Question: how i post Image on my fan Page , it's show as My User Post in Page not Page it self Post It
'''
result = app.Post("/[ID]/feed", new Dictionary { { "link", "http://www.page.com" } });
'''

i make an image to descripe a problem here : <URL>
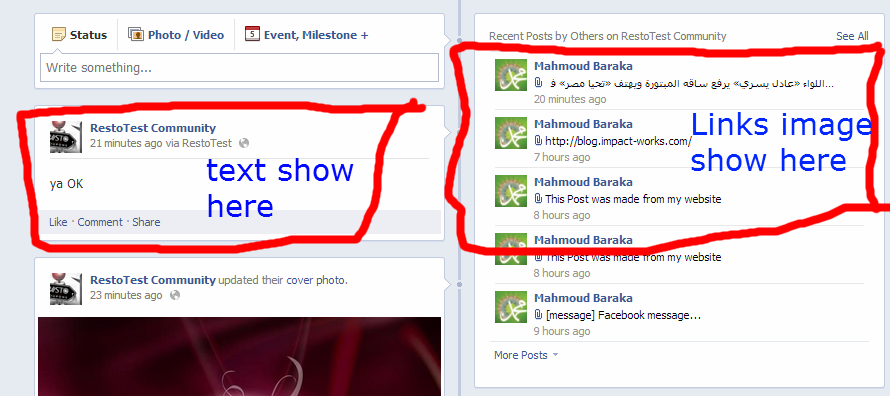
Answer: 1. I need to get my access token from get your access token
2. as read API document: go to the https://graph.facebook.com/me/accounts?access_token=[your access taken from 1.] it will get your all permission access taken, search for your Page use this access taken and it will work Fine